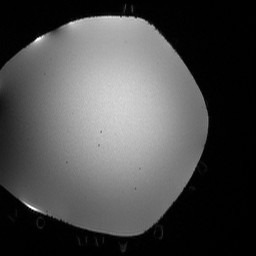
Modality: T1w
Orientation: coronal
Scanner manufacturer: siemens
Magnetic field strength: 3 T
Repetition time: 2.53 s
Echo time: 0.00169 s